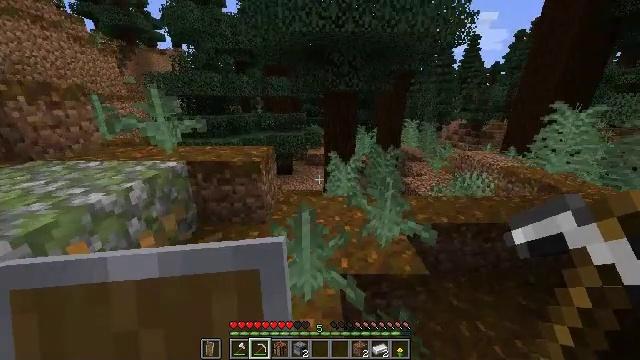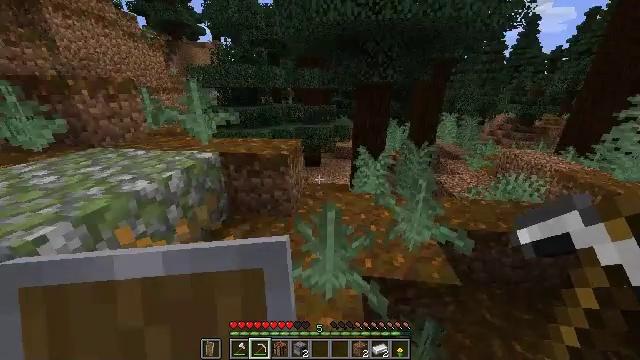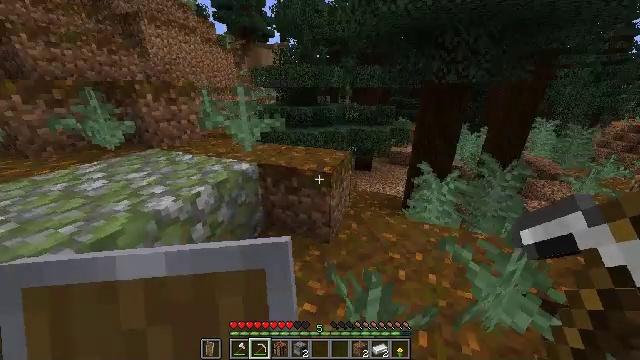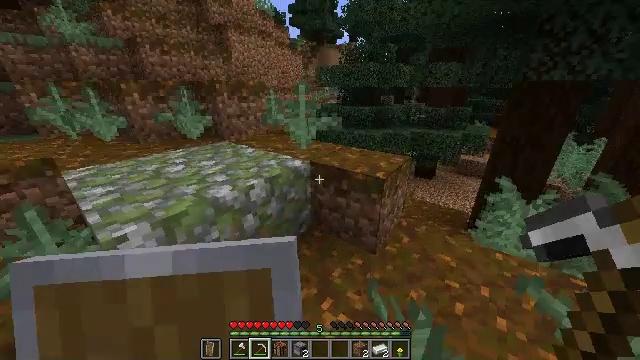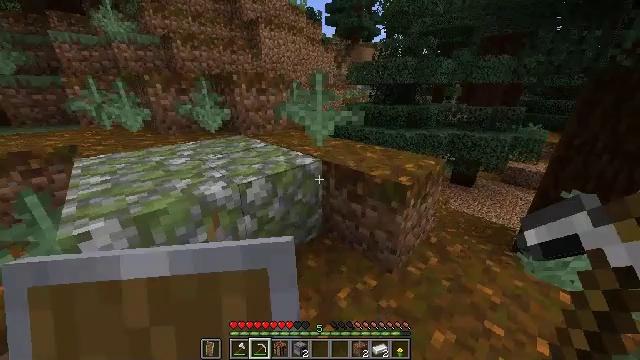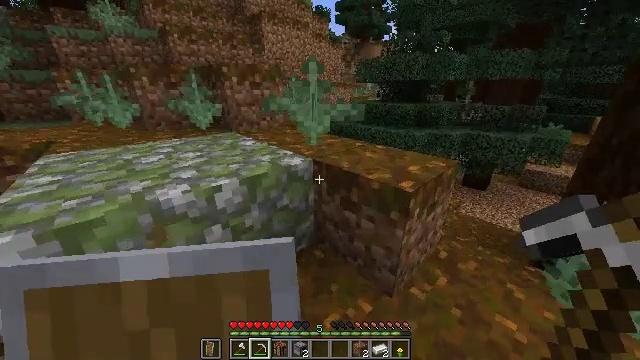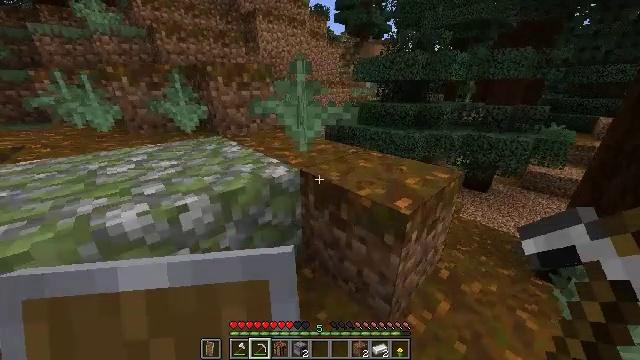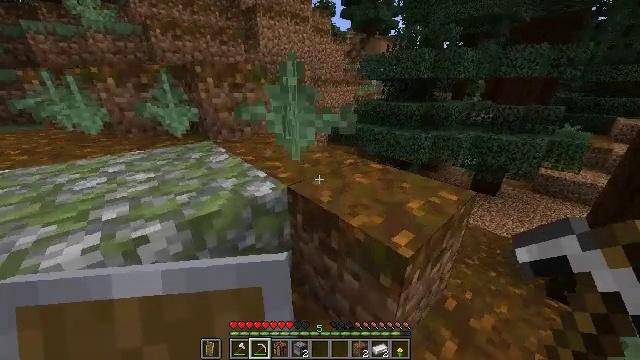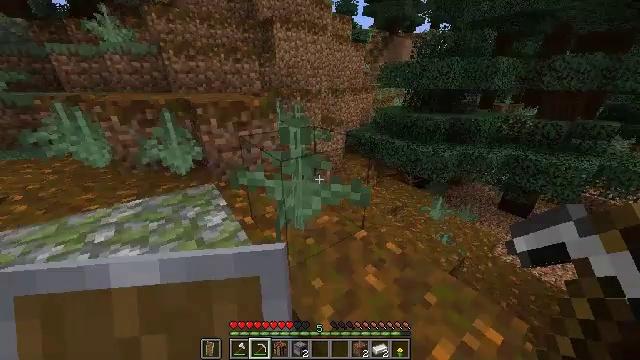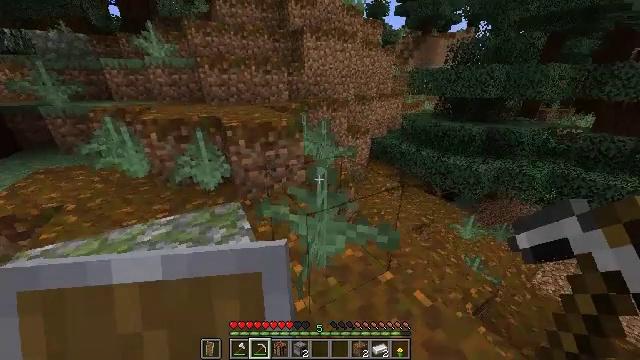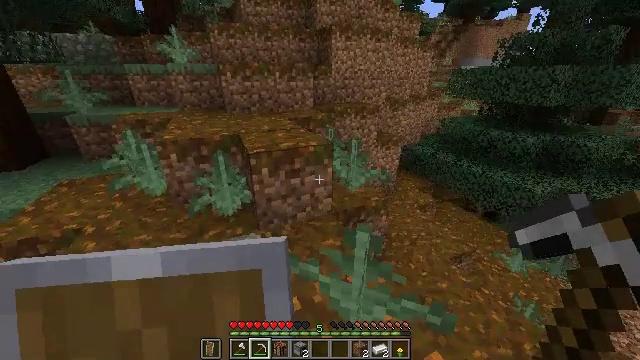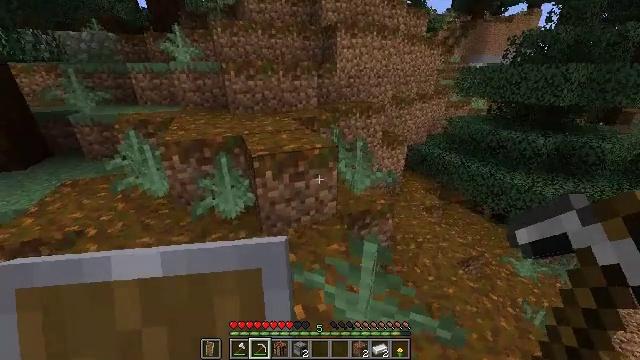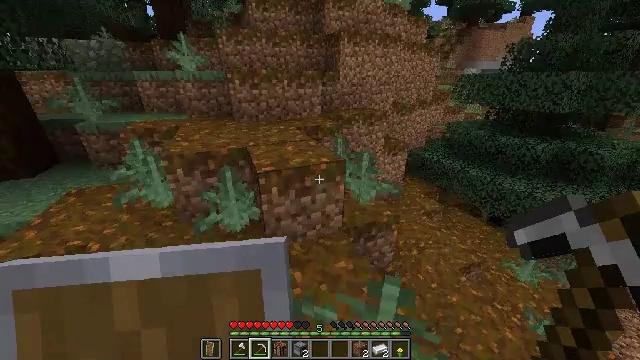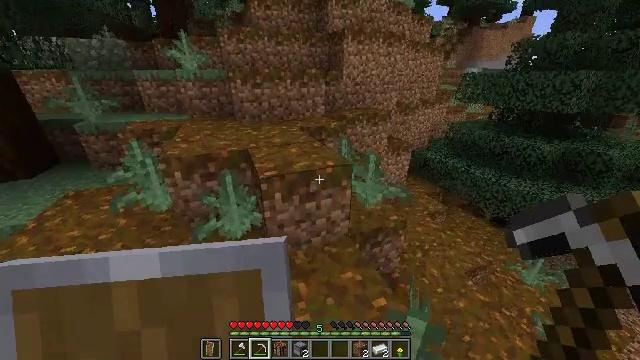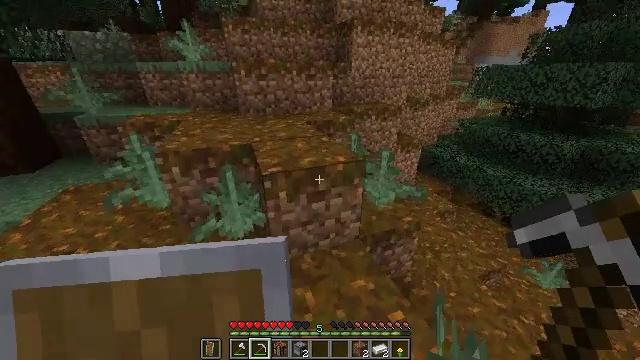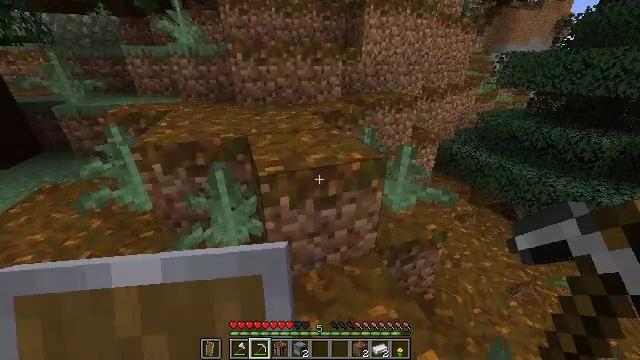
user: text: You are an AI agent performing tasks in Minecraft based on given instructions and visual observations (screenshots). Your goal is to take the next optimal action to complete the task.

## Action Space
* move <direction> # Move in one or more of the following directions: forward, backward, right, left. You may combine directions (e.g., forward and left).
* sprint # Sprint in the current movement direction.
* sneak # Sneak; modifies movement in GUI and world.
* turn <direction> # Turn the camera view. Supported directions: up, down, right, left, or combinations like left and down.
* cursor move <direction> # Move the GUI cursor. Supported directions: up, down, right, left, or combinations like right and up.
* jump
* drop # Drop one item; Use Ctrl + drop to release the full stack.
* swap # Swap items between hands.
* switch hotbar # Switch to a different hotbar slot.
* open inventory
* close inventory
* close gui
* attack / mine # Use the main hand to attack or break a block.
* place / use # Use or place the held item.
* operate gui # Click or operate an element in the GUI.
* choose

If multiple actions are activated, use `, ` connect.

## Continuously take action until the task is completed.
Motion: motion action
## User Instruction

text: Gather materials from the sweet berry bush.
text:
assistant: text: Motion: move forward, sprint, turn left and down, jump
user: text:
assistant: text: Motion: move forward, sprint, turn left, jump
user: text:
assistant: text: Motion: move forward, sprint, turn left, jump
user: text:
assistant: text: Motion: move forward, sprint, turn left, jump
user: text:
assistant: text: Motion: move forward, sprint, turn left, jump
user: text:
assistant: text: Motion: move forward, sprint, jump
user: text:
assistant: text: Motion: move forward, sprint, turn left, jump
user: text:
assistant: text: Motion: move forward, sprint, turn left, jump
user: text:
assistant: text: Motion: move forward, sprint, turn left, jump
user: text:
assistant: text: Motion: move forward, sprint, turn left, jump
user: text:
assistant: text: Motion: move forward, sprint, jump
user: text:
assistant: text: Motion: move forward, sprint, jump
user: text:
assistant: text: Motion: move forward, sprint, jump
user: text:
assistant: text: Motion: move forward, sprint, turn left, jump
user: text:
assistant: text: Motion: move forward, sprint, turn left, jump
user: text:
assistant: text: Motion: move forward, sprint, turn left, jump
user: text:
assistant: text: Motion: move forward, sprint, jump
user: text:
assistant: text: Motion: move forward, sprint, jump
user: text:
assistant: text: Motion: move forward, sprint, jump
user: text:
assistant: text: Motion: move forward, sprint, jump
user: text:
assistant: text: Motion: move forward, sprint, turn left and up, jump
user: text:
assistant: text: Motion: move forward, sprint, turn left and up, jump
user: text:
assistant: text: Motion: move forward, sprint, turn left and up, jump
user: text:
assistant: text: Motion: move forward, sprint, turn up, jump
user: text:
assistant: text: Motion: move forward, sprint, jump
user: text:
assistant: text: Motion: move forward, sprint, jump
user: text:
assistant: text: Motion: move forward, sprint, jump
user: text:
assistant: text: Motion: move forward, sprint, jump
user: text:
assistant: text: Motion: move forward, sprint, turn down, jump
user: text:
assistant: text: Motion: move forward, sprint, turn down, jump